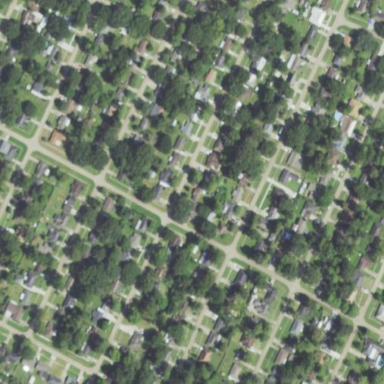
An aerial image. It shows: Residential area composed of single-family homes.